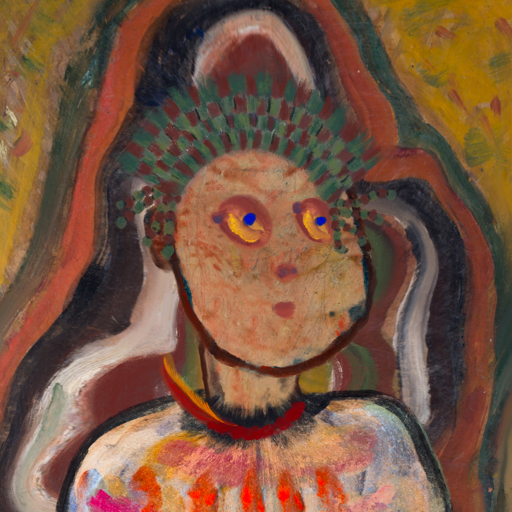
Background: AfterRaid, Head And Neck Side: Orphan, Face Side: Mother_And_Son_Son, Bust: Childish, Hair Side: Blank, Head Accessory: After_Raid_Crown, Second Necklace: Blank, Necklace: Pipe, Baby: Blank